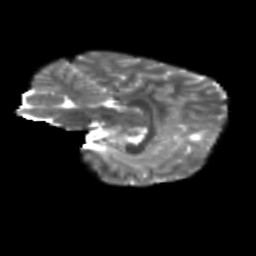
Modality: T2w
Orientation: sagittal
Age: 9
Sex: male
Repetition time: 9.512 s
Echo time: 0.089 s